Question: []
<URL>I am having the candidate names in A2 column. I am creating QR code for all the names in B2 column using this formula :
'''
=image("https://api.qrserver.com/v1/create-qr-code/?size=300x300&data="&encodeurl(A2))
'''
I have around 500 names and their respective QR codes in both columns. Now I want to save all that QR codes as an image file(PNG/JPEG) to a folder in Google Drive with their respective names. Can anyone help me with the google app script?
I have searched a lot but all I can get is some complex scripts which I can't convert to what I need!
Thanks in advance!
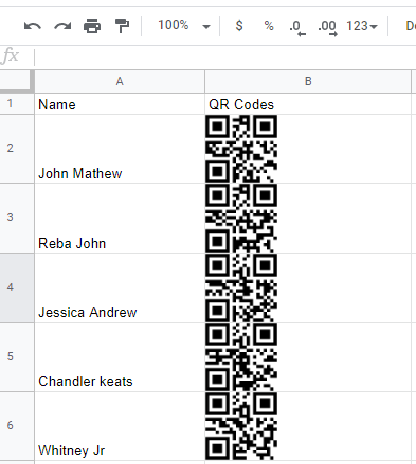
Answer: ## You do not even need to insert the QR codes into your sheet
Instead you can directly fetch them with the <URL> and save on your Drive with a simple script.
Sample:
'''
function myFunction() {
var sheet = SpreadsheetApp.getActive().getActiveSheet();
var data = sheet.getRange("A2:A" + sheet.getLastRow()).getValues().flat();
for (var i = 0; i < data.length; i++){
var url = "https://api.qrserver.com/v1/create-qr-code/?size=300x300&data="+encodeURIComponent(data[i]);
var blob = UrlFetchApp.fetch(url).getBlob();
DriveApp.createFile(blob).setName(data[i]);
}
}
'''